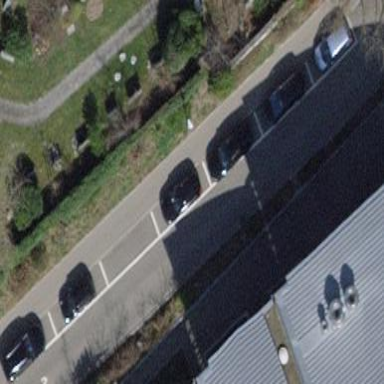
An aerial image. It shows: Parking lane.